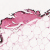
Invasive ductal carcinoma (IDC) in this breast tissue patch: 0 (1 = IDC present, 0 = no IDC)